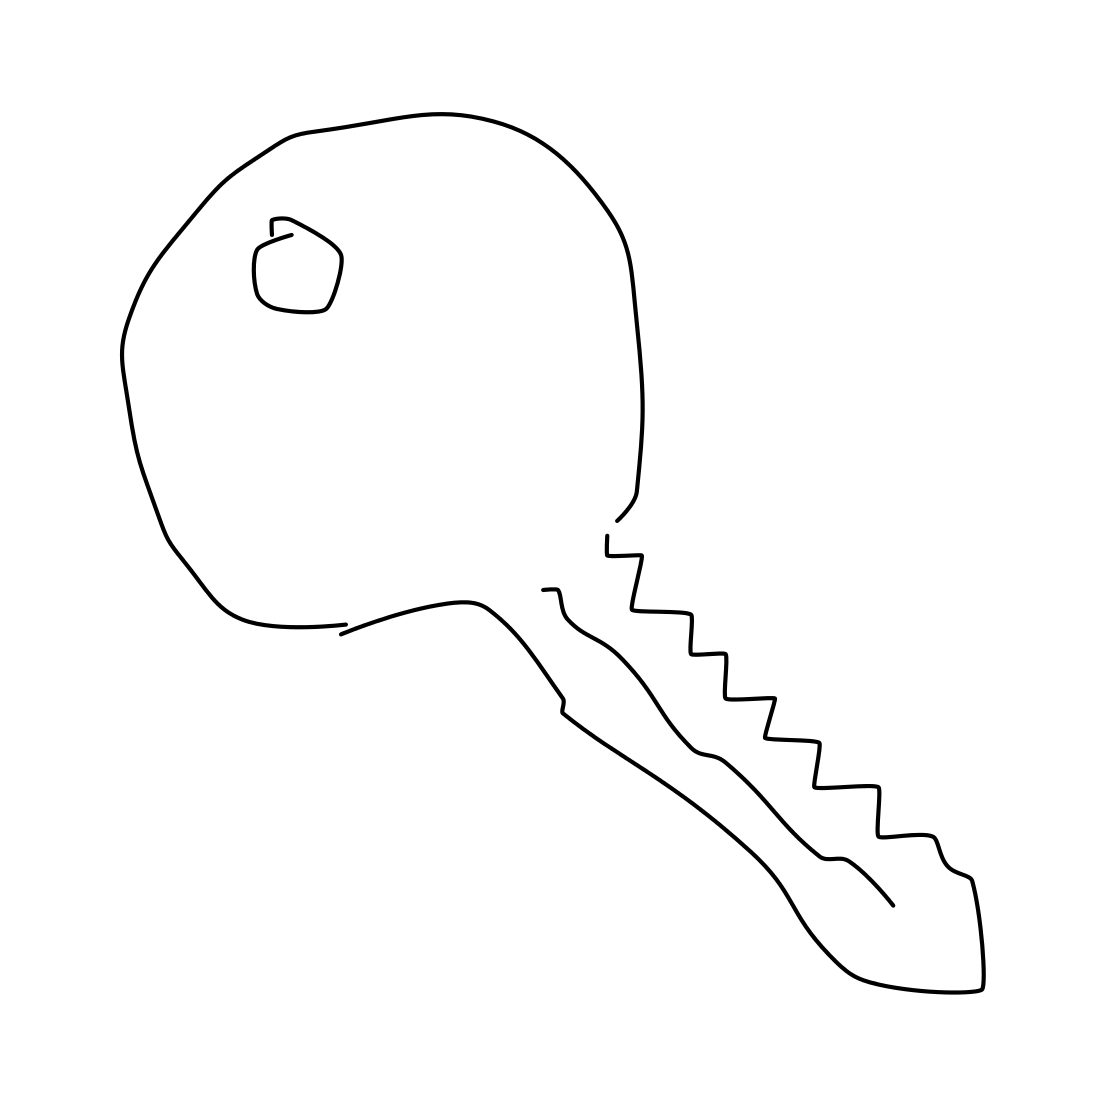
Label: key